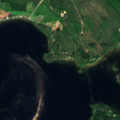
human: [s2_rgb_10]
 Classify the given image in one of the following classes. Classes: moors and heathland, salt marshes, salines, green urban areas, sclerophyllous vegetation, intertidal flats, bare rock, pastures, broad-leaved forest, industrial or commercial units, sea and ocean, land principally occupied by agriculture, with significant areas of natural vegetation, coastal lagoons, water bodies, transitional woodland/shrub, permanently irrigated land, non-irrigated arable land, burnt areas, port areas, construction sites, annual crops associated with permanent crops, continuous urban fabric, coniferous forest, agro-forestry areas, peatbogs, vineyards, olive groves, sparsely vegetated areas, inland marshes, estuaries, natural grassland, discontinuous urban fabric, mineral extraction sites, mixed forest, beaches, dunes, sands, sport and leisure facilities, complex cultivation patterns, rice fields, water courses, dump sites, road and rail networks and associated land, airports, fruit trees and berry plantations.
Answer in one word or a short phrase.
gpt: coniferous forest, mixed forest, water bodies